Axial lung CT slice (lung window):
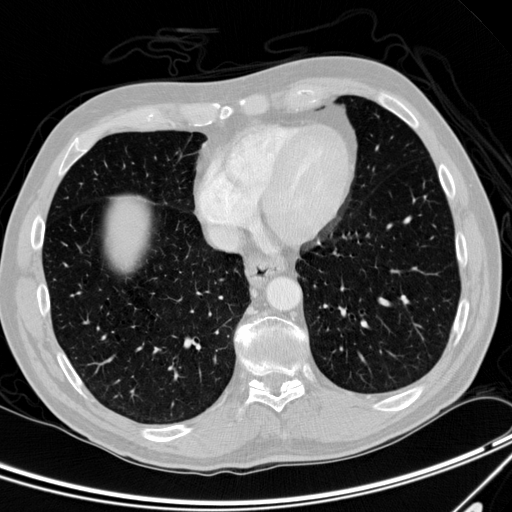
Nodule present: no